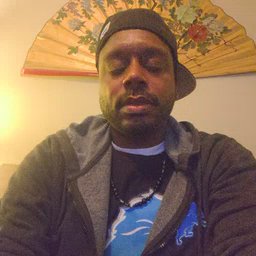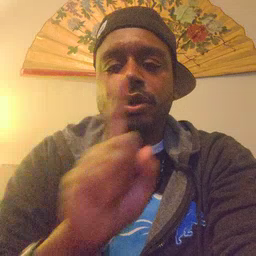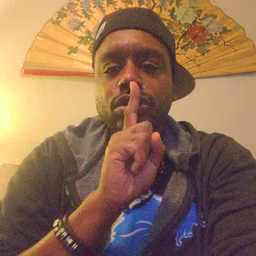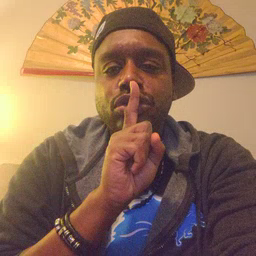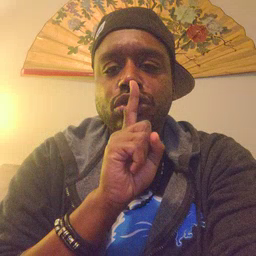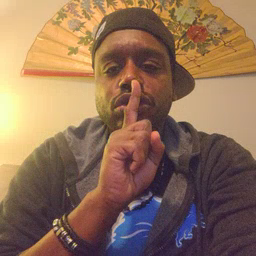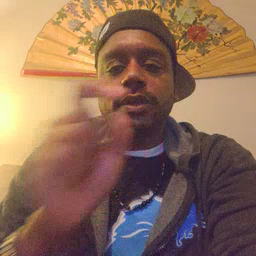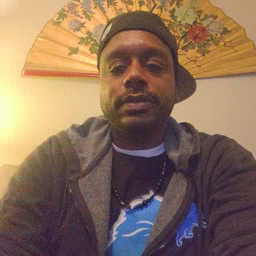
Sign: shhh